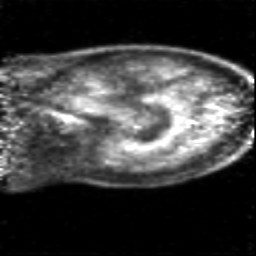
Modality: PET
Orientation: sagittal
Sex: female
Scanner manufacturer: siemens